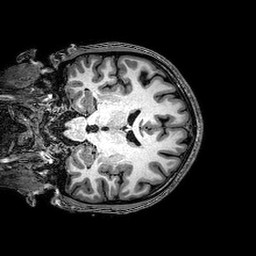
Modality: T1w
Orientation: coronal
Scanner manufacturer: philips
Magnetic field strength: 3 T
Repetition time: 0.008264 s
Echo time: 0.0038 s